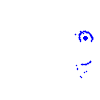
Particle: pion